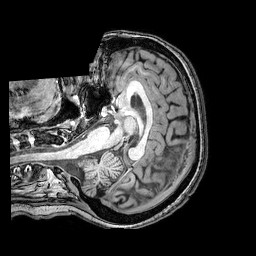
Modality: T1w
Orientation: axial
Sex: female
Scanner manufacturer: philips
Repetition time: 0.008126 s
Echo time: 0.00372 s